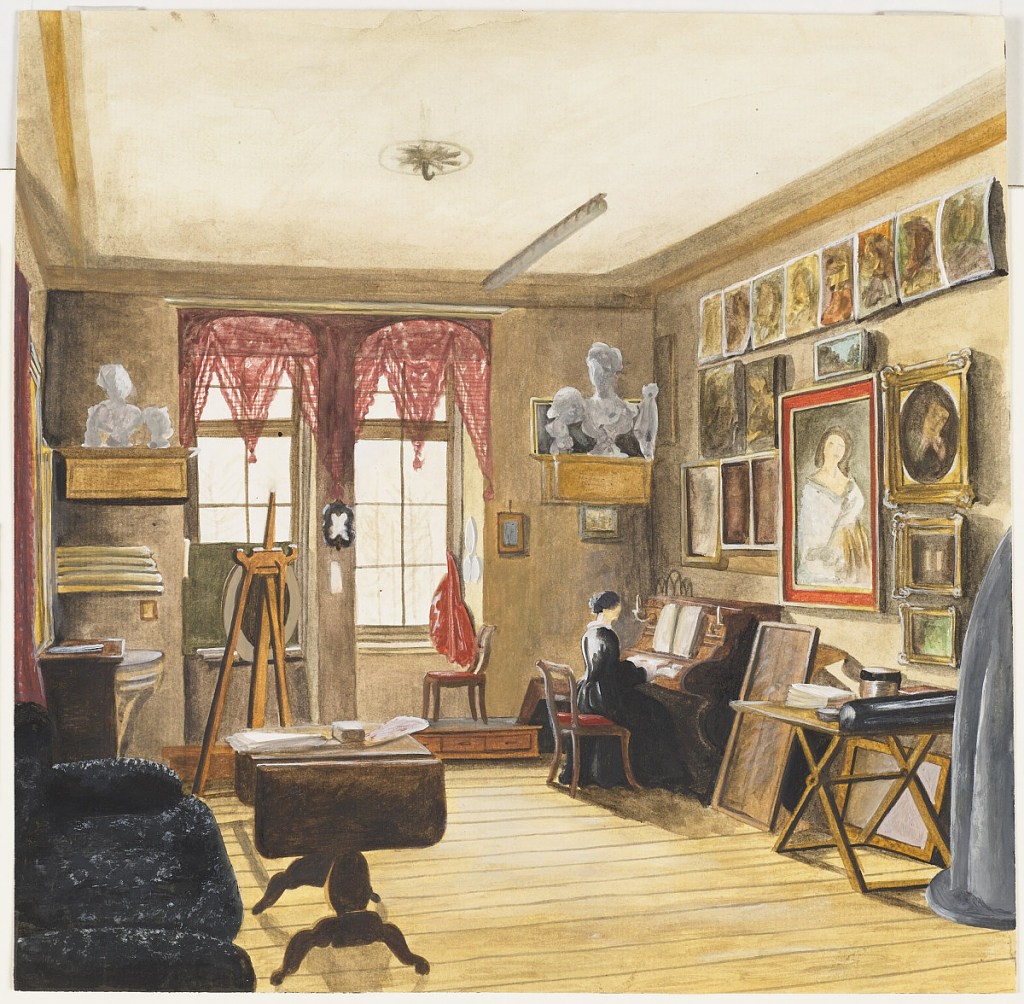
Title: Artist's Studio in Berlin
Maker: Karl Wilhelm Streckfuss, 1817 – 1896
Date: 1860s
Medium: Brush and gouache on white paper
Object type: Watercolor
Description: This is a study in watercolor for an oil painting of the same room by the same artist. It is possible that the subject is the artist's own studio, with his wife or another family member at the piano. Implements of the artist, plaster casts, an easel and paintings are seen. Decoration is limited to the red lace lambrequins at the windows.